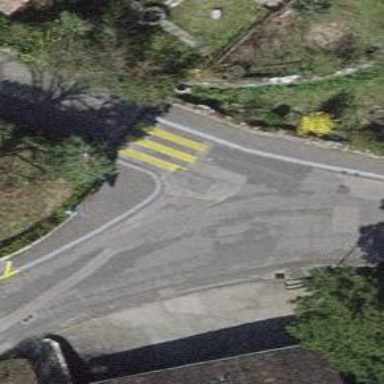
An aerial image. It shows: Marked road crossing.